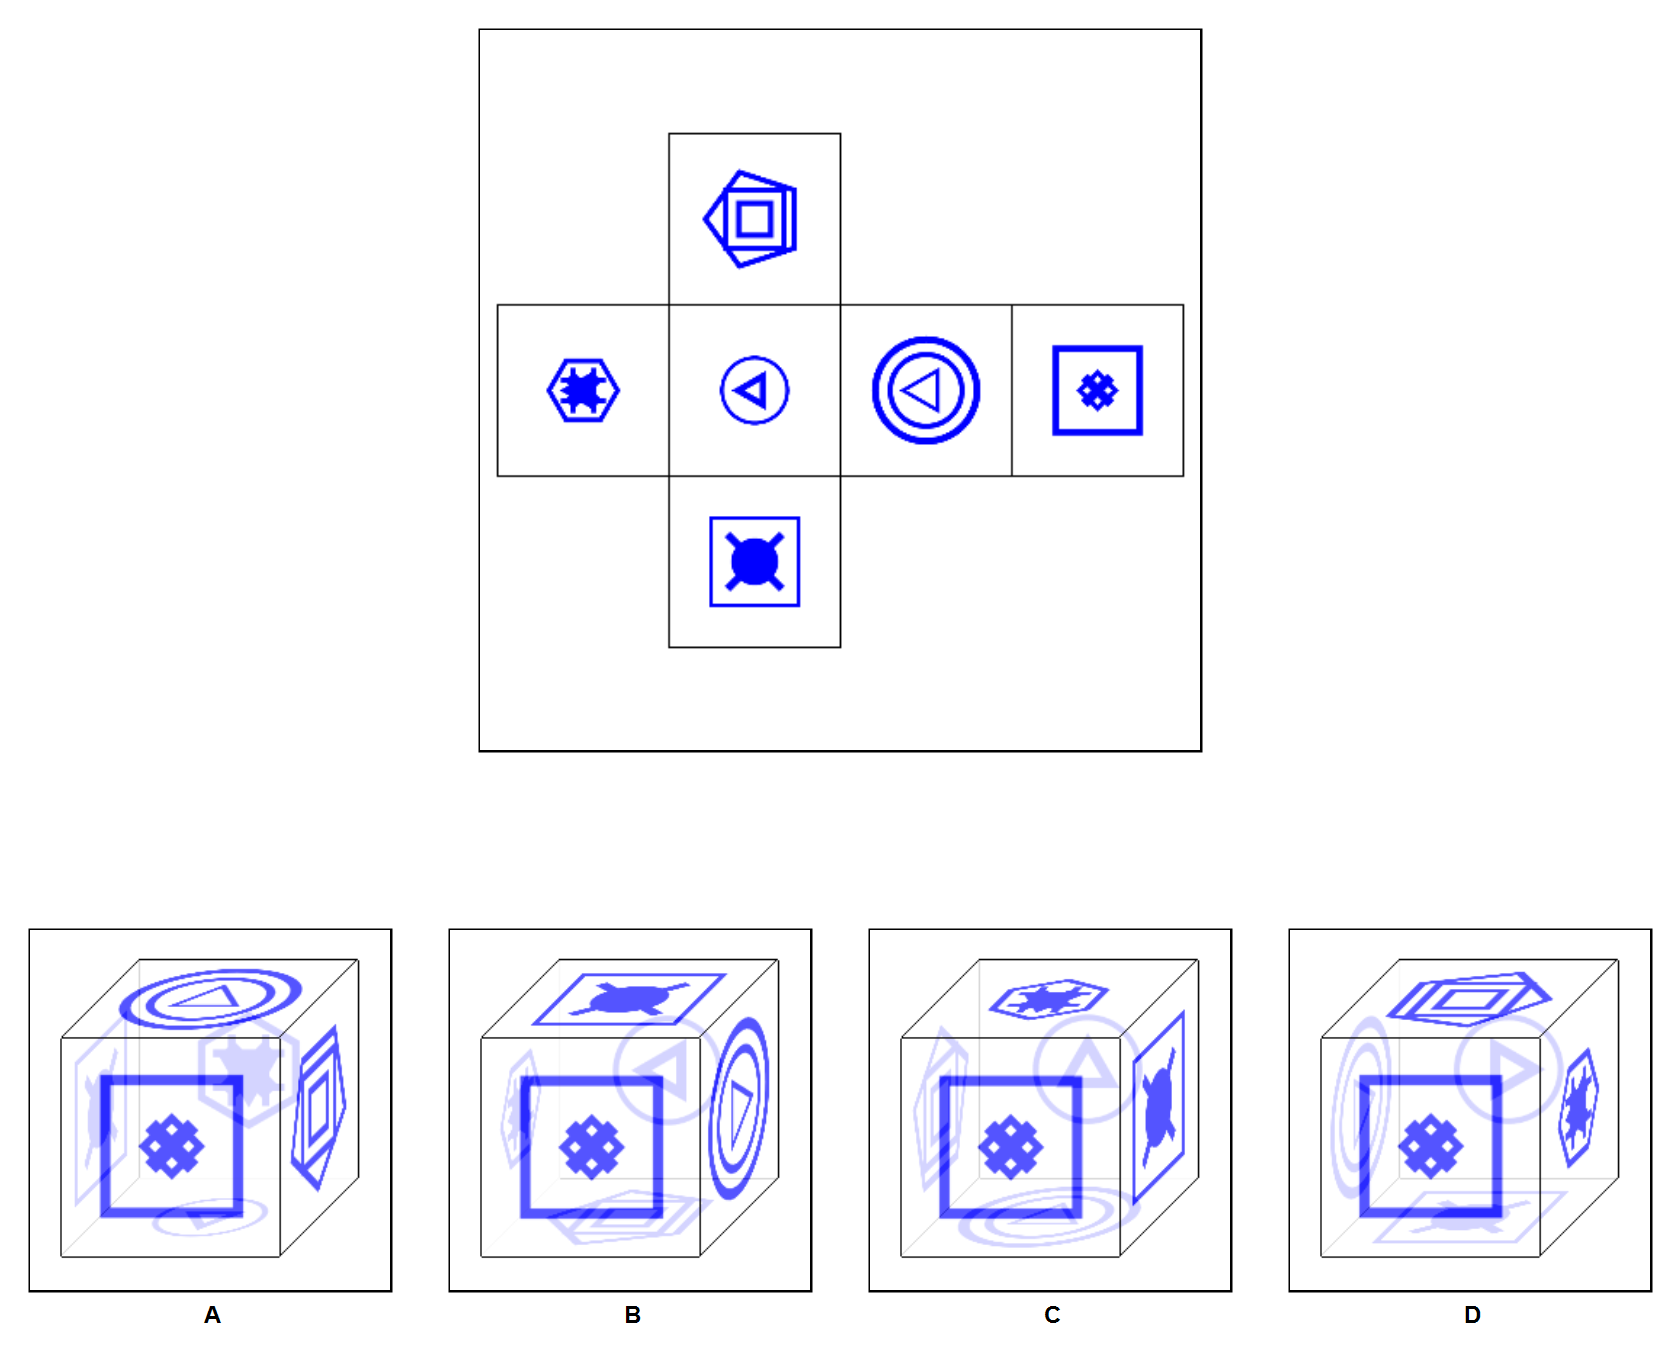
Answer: A